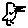
Label: bird